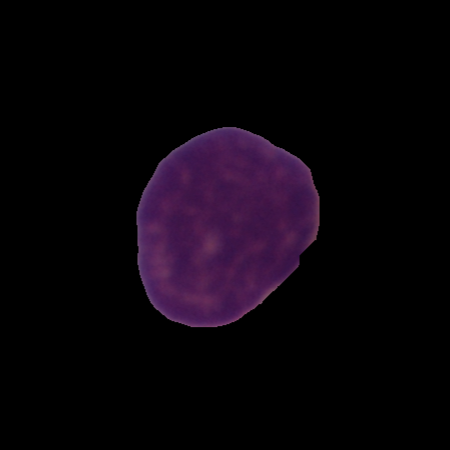
Label: healthy